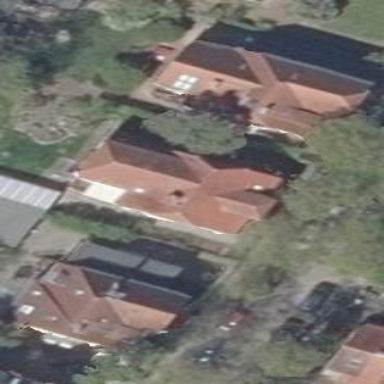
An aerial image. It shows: Residential building with half-hipped roof shape.